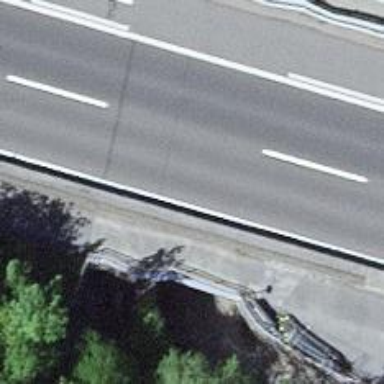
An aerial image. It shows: Service road going through tunnel.